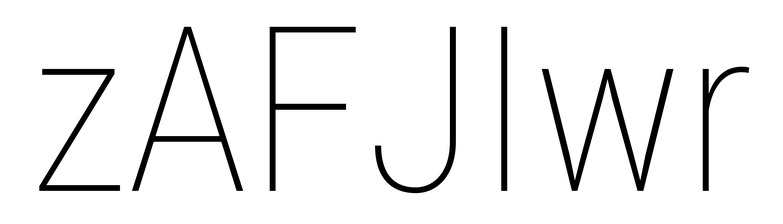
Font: Roboto_Condensed_Thin